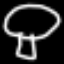
Label: mushroom